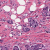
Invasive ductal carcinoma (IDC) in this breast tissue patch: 1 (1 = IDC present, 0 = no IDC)